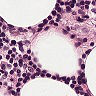
Metastatic tissue present: no